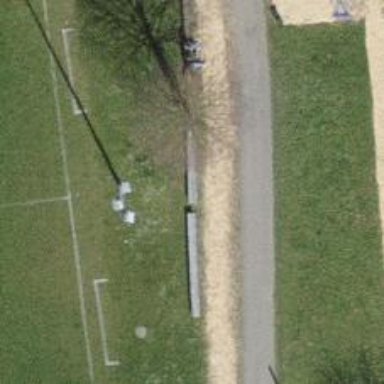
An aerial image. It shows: Bench for seating.